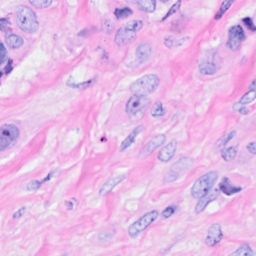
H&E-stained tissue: Breast